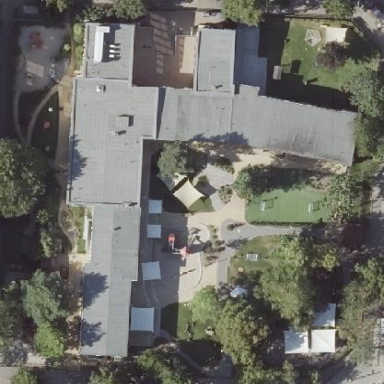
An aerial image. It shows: Kindergarten surrounded by fence.